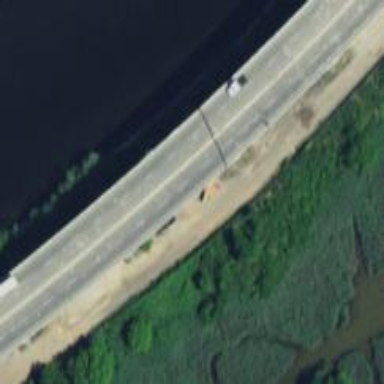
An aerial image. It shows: Bridge over motorway.